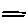
Label: line